Question: Count the number of objects in the diagram.
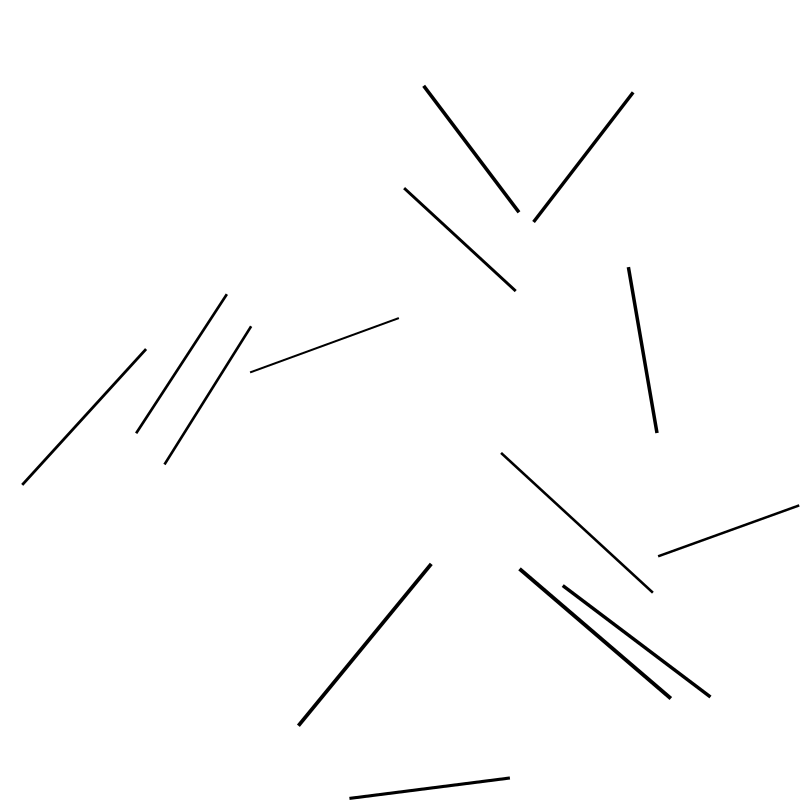
Answer: 14